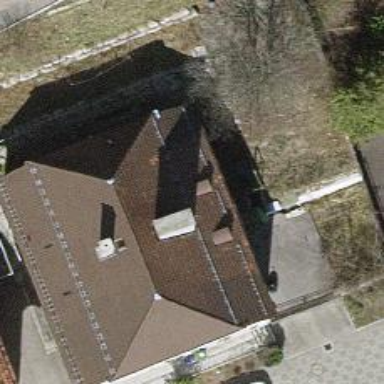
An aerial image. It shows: House with half-hipped roof shape.